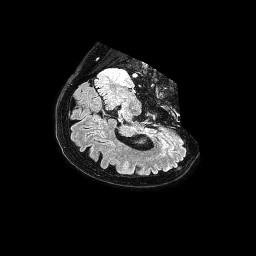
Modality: FLAIR
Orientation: axial
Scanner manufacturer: philips
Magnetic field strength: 1.5 T
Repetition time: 4.8 s
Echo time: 0.3 s